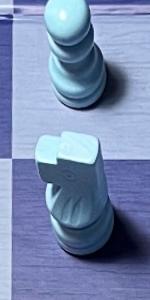
Label: Knight_White